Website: bh-photo
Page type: customer-info-address
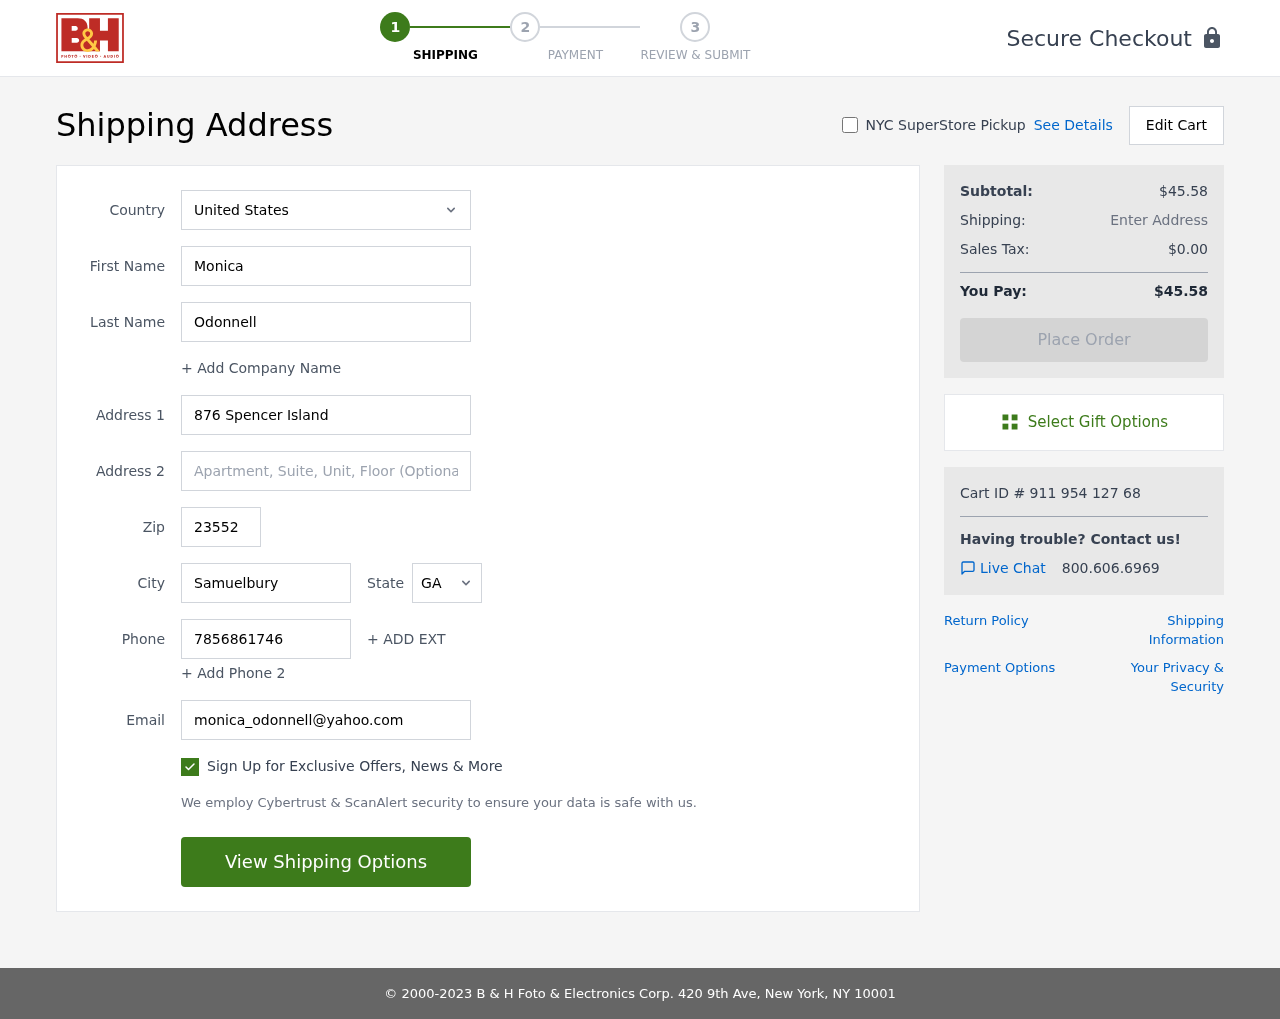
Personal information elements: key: PII_CITY
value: Samuelbury
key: PII_COUNTRY
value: United States
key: PII_EMAIL
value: monica_odonnell@yahoo.com
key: PII_FIRSTNAME
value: Monica
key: PII_LASTNAME
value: Odonnell
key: PII_PHONE
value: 7856861746
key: PII_POSTCODE
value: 23552
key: PII_STATE_ABBR
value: GA
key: PII_STREET
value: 876 Spencer Island
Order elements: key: ORDER_SUBTOTAL
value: $45.58
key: ORDER_TAX
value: $0.00
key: ORDER_TOTAL
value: $45.58
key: ORDER_ID
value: Cart ID # 911 954 127 68